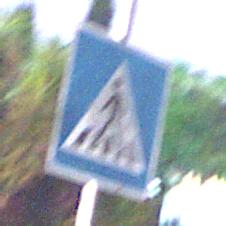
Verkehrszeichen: FussgaengerueberwegRechts
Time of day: Night
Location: Outdoor (Suburban)
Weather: PartlyCloudy
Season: NotSpecified
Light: Artificial